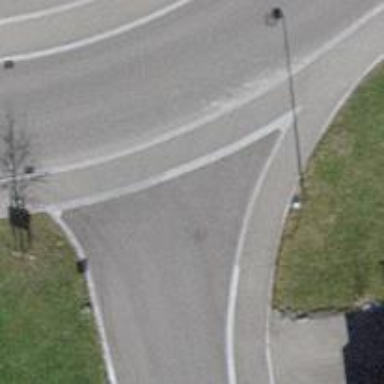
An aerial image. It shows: Unmarked crossing on the road.